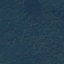
Label: Forest